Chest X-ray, PA view. Patient: 61 years old, sex M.
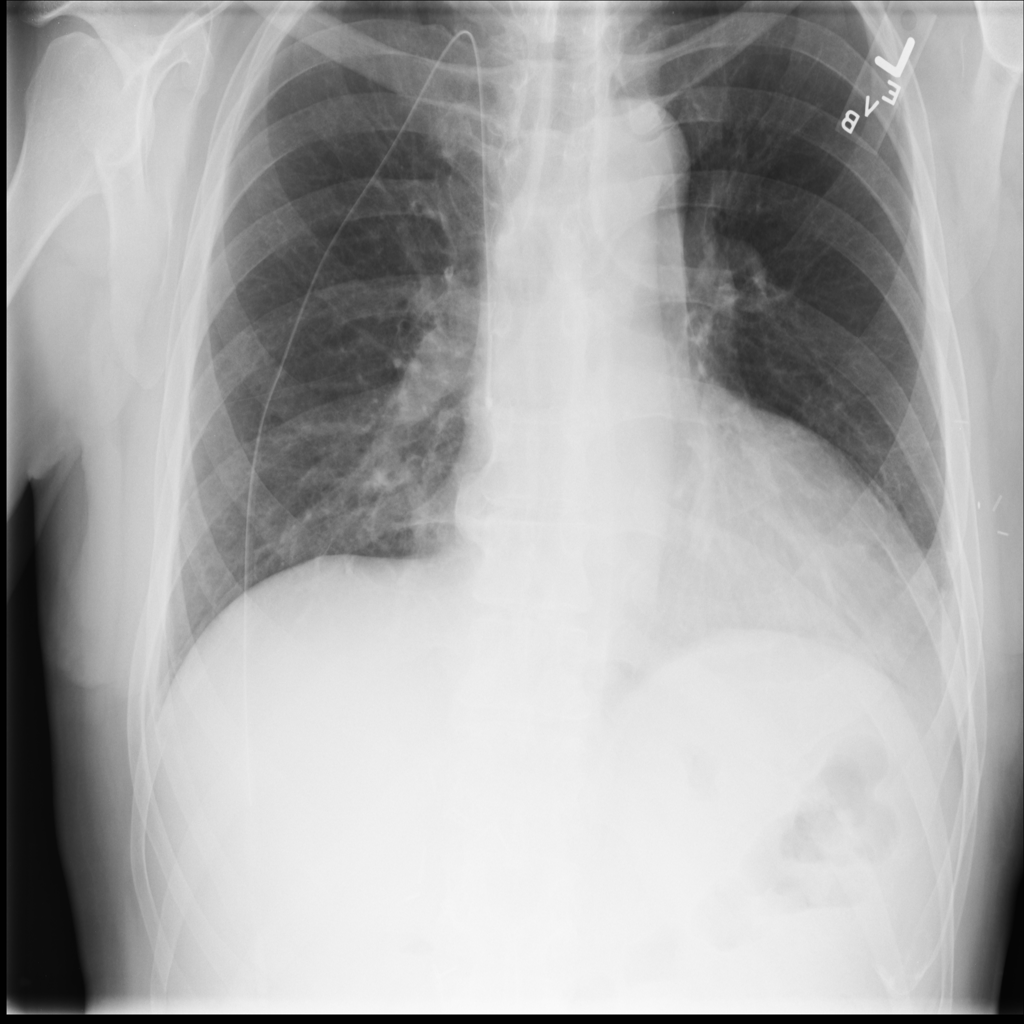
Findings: No Finding